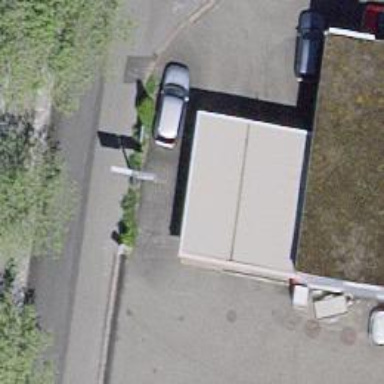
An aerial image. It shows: Fuel station.